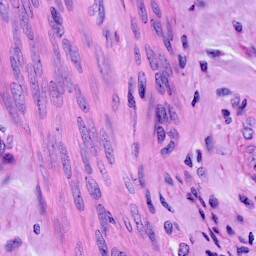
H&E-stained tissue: Cervix